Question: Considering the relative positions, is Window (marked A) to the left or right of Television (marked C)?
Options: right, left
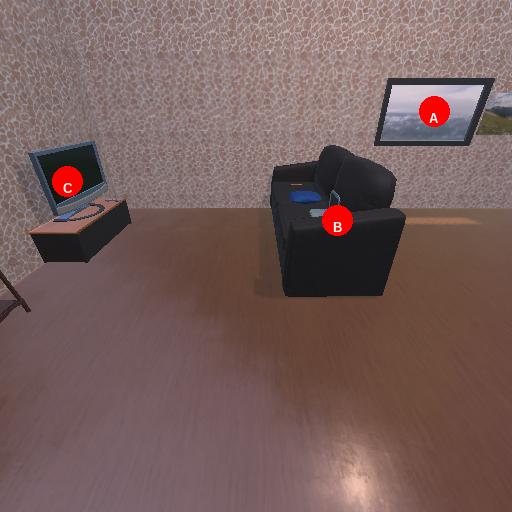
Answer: right